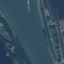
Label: River